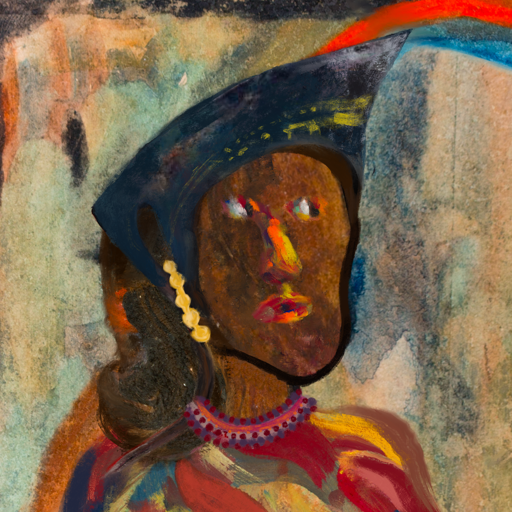
Background: Childish, Head And Neck Side: Mosgoul, Face Side: An_Impression, Bust: Mother_And_Son_Son, Hair Side: Gypsy_Queen, Head Accessory: Irani, Second Necklace: Blank, Necklace: Roy_Bahadur, Baby: Blank